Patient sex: M
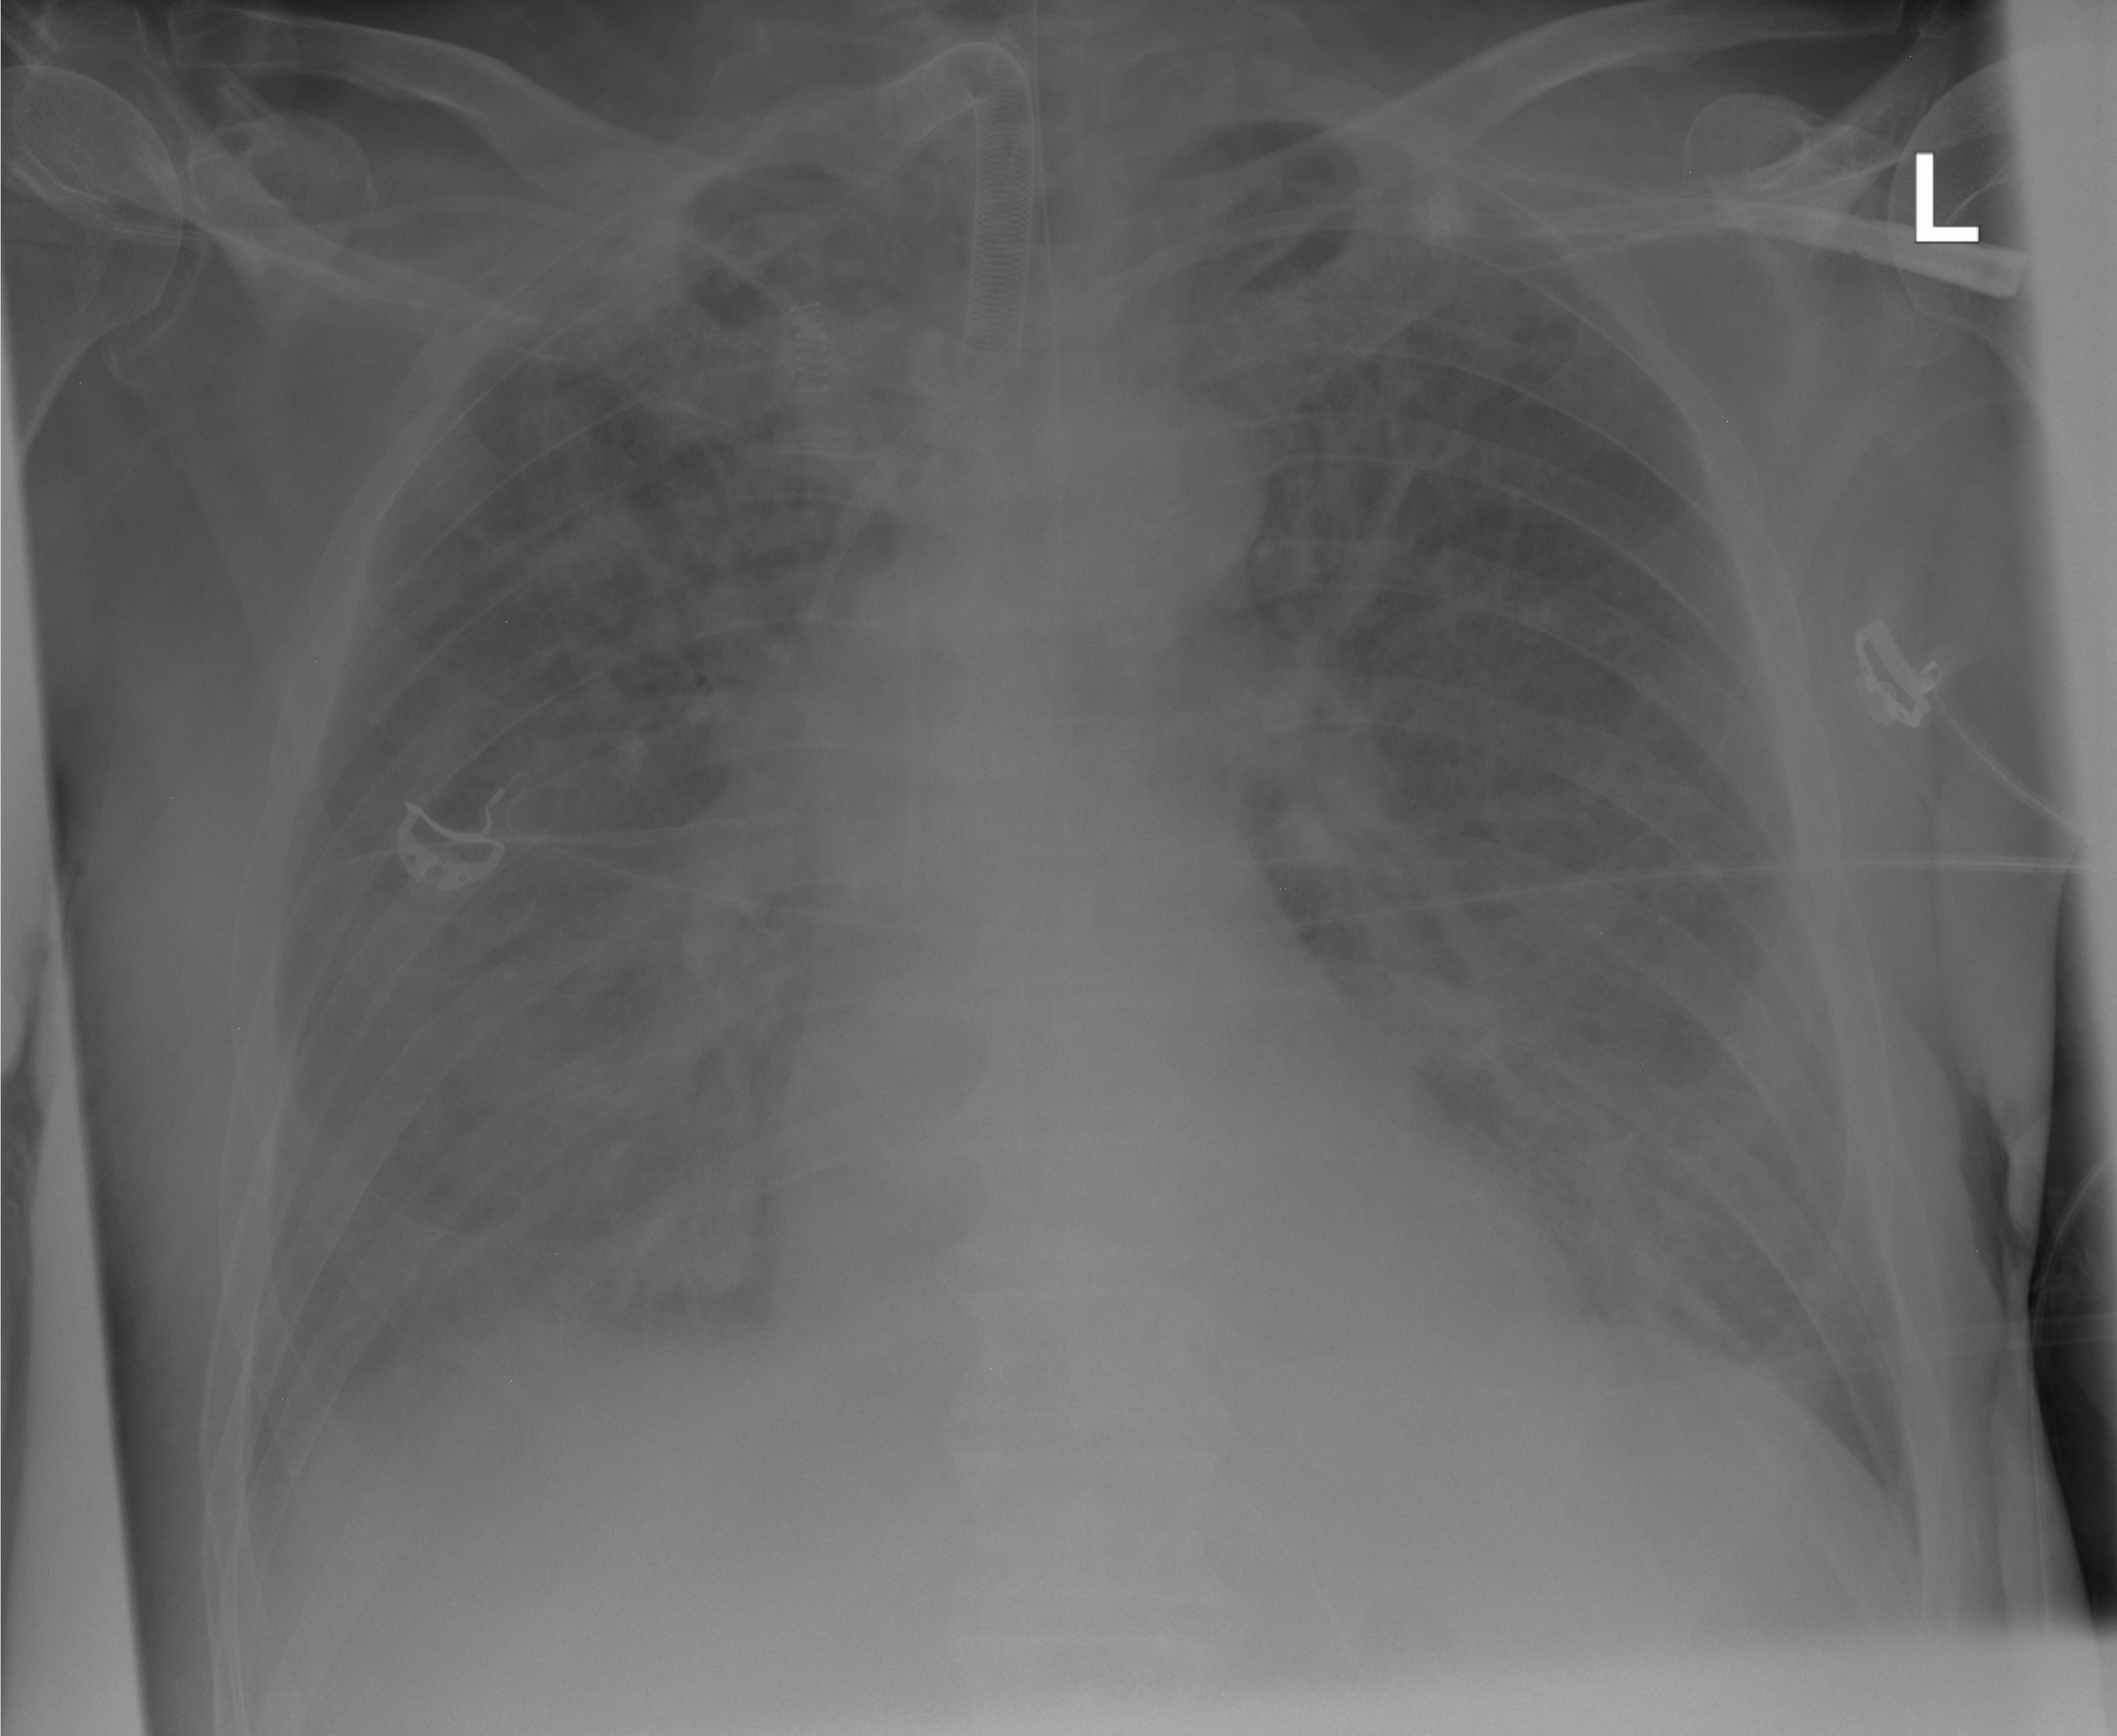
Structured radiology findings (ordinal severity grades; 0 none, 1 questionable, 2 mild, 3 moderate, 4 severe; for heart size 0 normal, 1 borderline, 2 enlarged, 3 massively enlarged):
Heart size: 0
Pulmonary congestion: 2
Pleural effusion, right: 2
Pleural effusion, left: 0
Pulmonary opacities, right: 1
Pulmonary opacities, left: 1
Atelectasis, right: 3
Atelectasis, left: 2